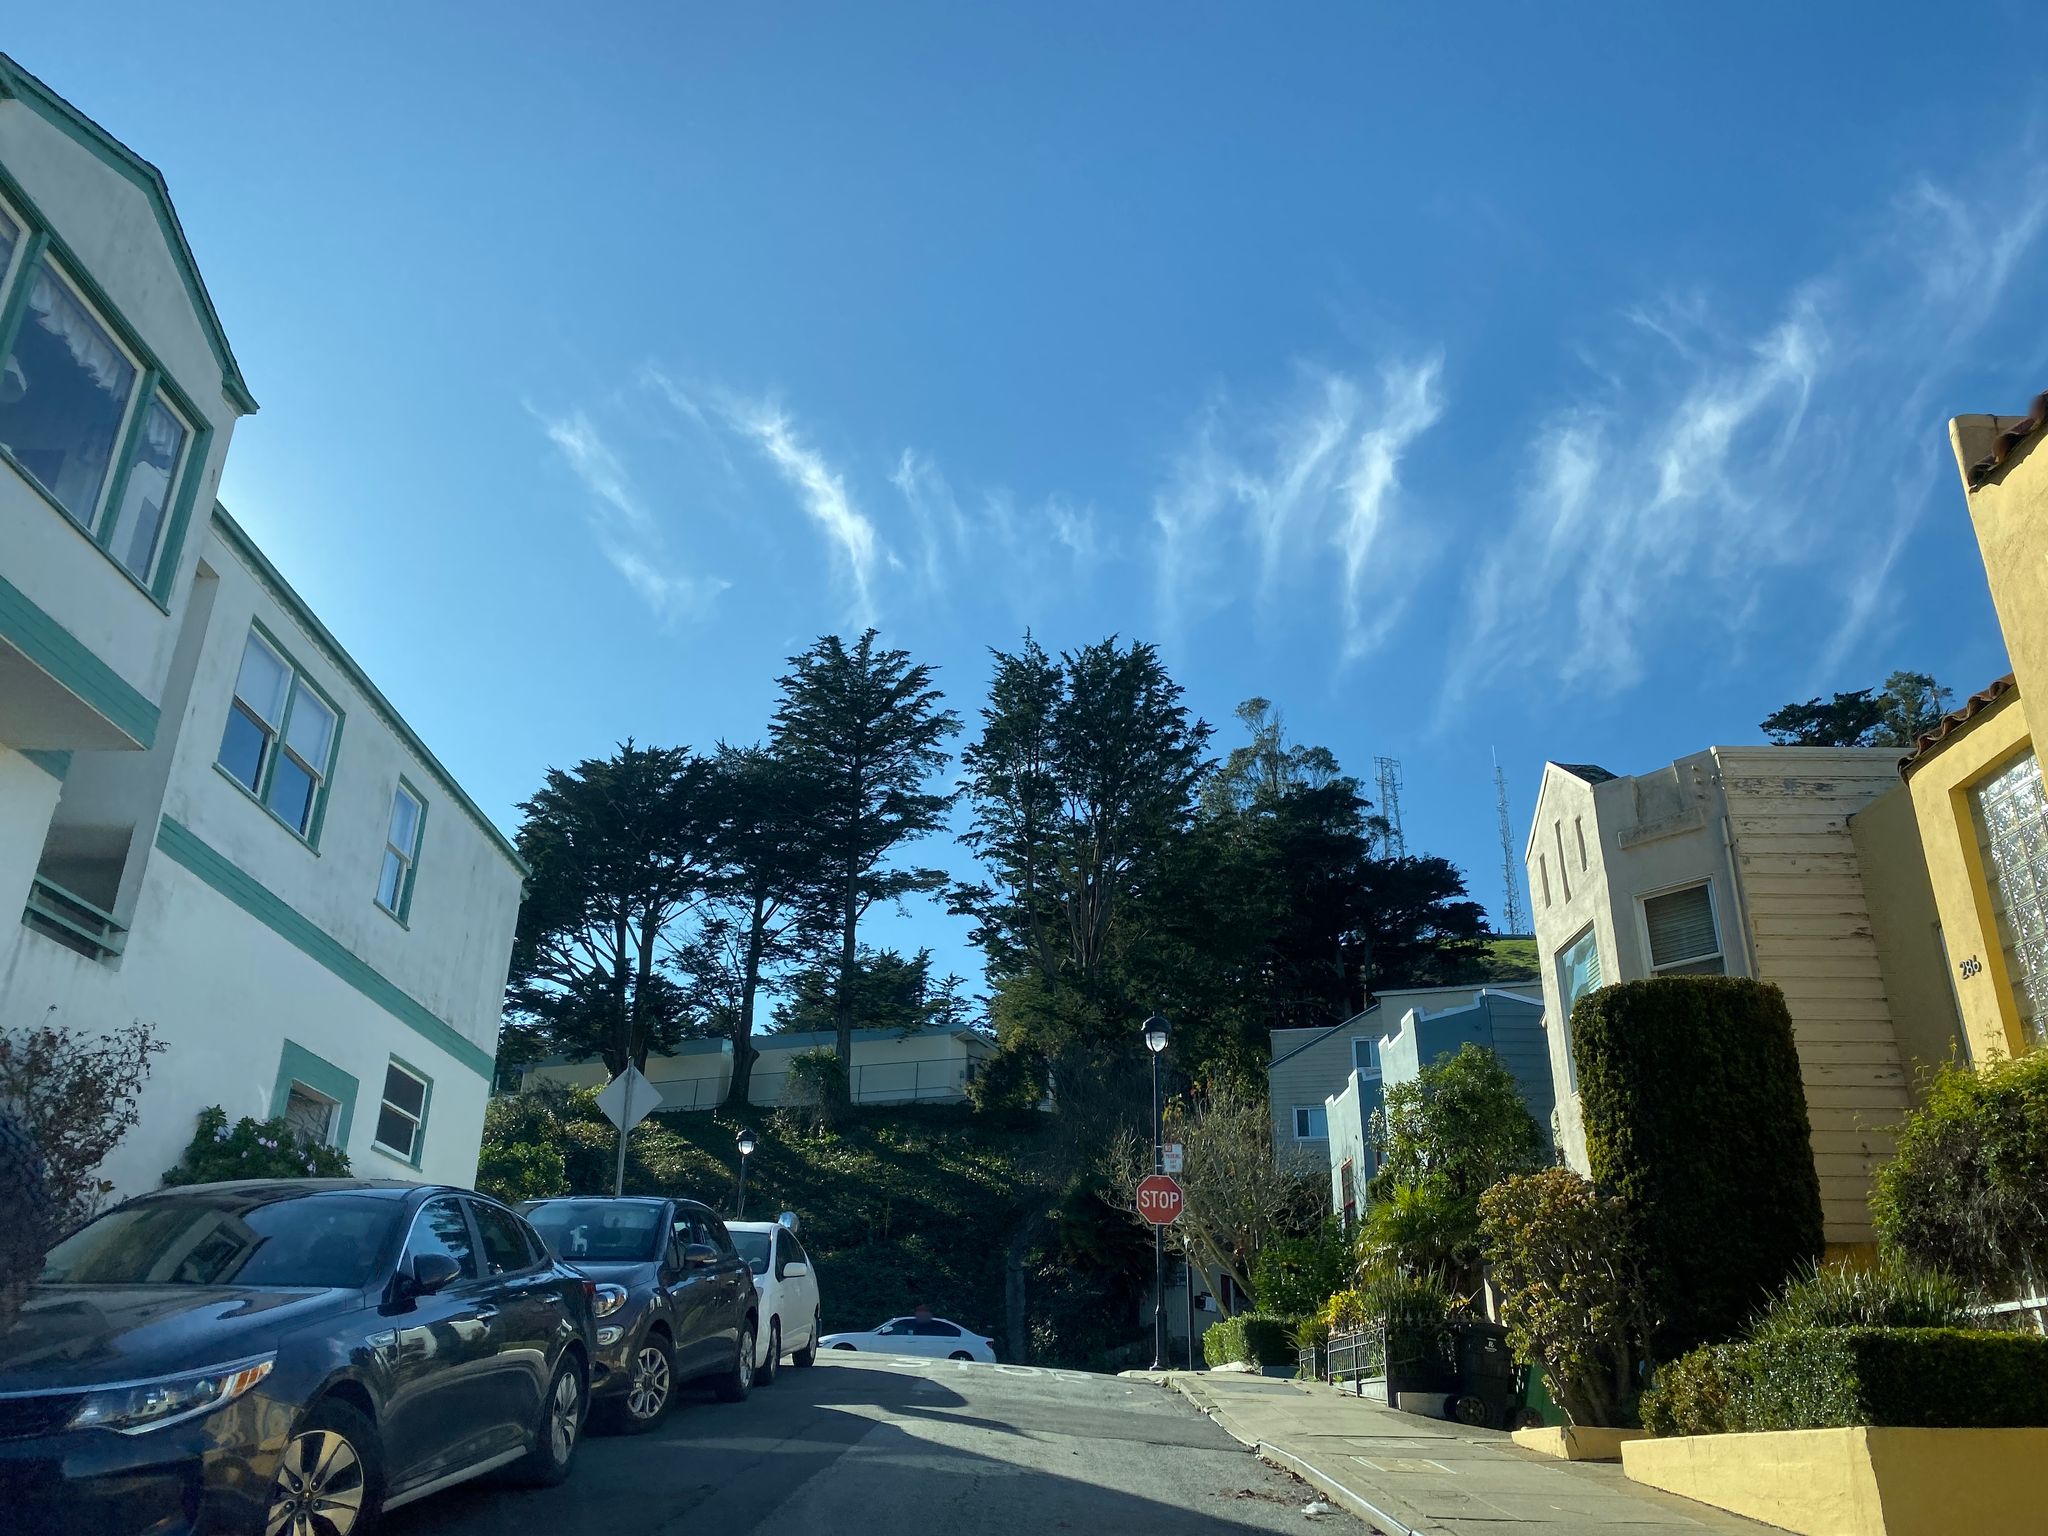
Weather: clear
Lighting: day
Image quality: good
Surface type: driving surface
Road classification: residential, footway
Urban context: urban centre
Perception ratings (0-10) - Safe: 7.37, Lively: 9.2, Beautiful: 9.11, Boring: 2.58, Depressing: 3.25, Wealthy: 8.66